RGB frame:
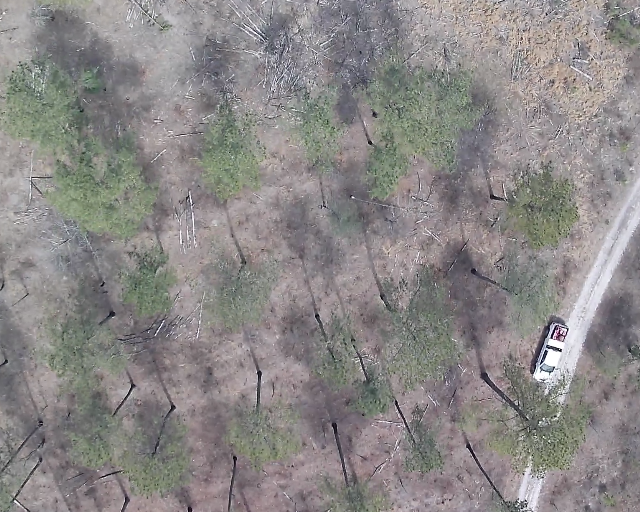
Thermal frame:
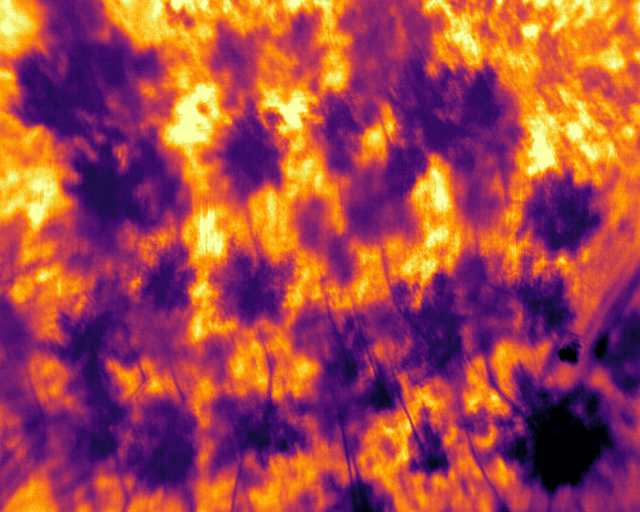
Captured: 2026-02-26 02:27:41
Pixels at or above 80 °C: 0 (fraction of frame: 0)